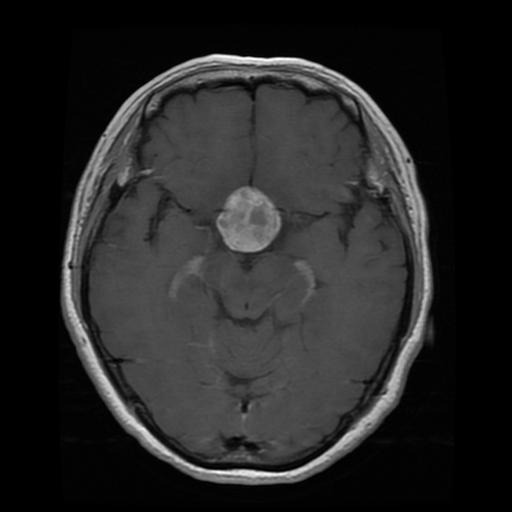
Label: pituitary